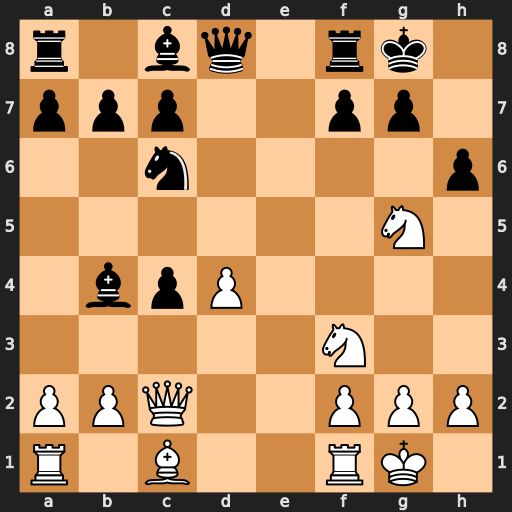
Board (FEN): r1bq1rk1/ppp2pp1/2n4p/6N1/1bpP4/5N2/PPQ2PPP/R1B2RK1
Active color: w
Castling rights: -
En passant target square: -
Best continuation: Qh7#